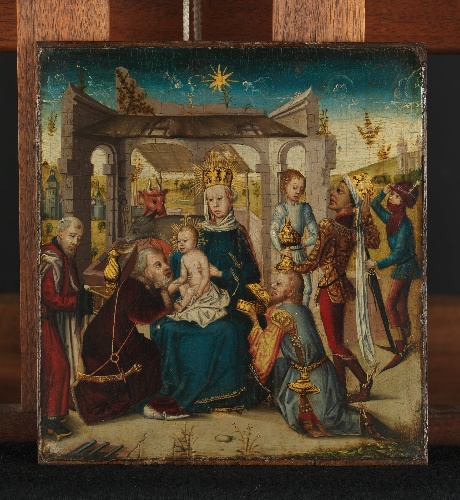
Title: Adoration of the Magi
Artist: German
Date: ca. 1470–90
Object type: Painting
Classification: Paintings
Medium: Oil and gold on beech panel
Culture: German, Middle Rhine(?)
Dimensions: Overall: 7 1/2 x 6 7/8 in. (19 x 17.5 cm); Painted Surface: 7 3/16 x  6 3/4 in. (18.3 x 17.2 cm)
Department: Robert Lehman Collection
Credit line: Robert Lehman Collection, 1975
Accession year: 1975
Repository: Metropolitan Museum of Art, New York, NY
Tags: Men|Madonna and Child|Adoration of the Magi